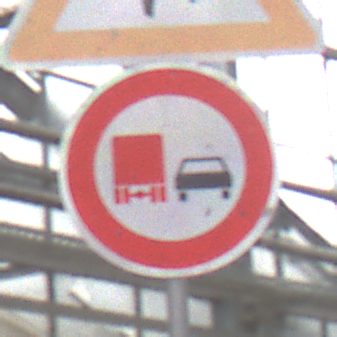
Verkehrszeichen: UeberholverbotKraftfahrzeuge
Zusatzzeichen oben: FlugbetriebRechts
Umgebung: Roofed, Special
Tageszeit: Midday
Wetter: Overcast
Licht: Natural
Jahreszeit: NotSpecified
Kontrast: LowContrast